Field crop: maize
Growth stage: 2
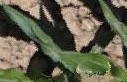
Species: maize